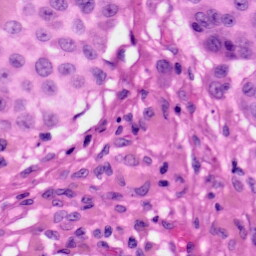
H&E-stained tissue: Skin